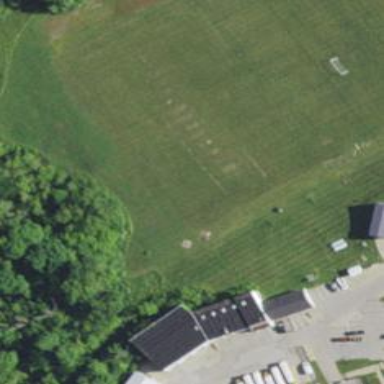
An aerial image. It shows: American football pitch for leisure and sport activities.